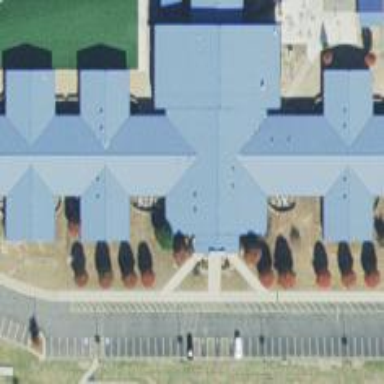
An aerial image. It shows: School.